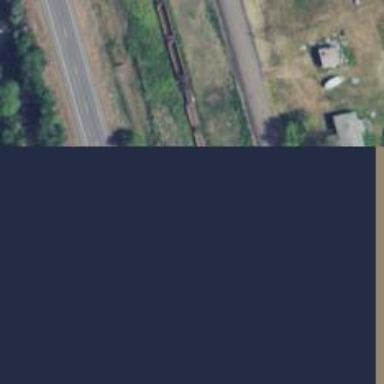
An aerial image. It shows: Railway track.